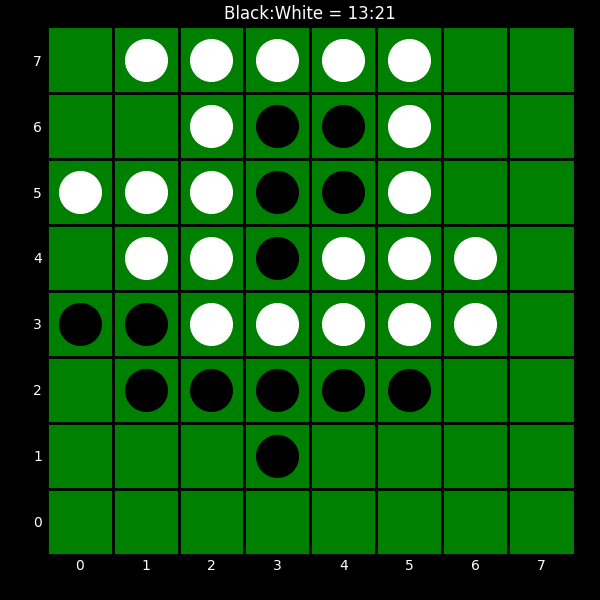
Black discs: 13
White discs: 21